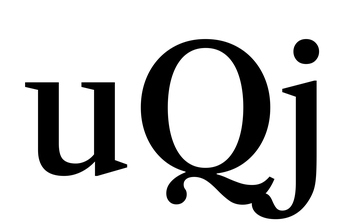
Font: LibreCaslonText_Medium